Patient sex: F
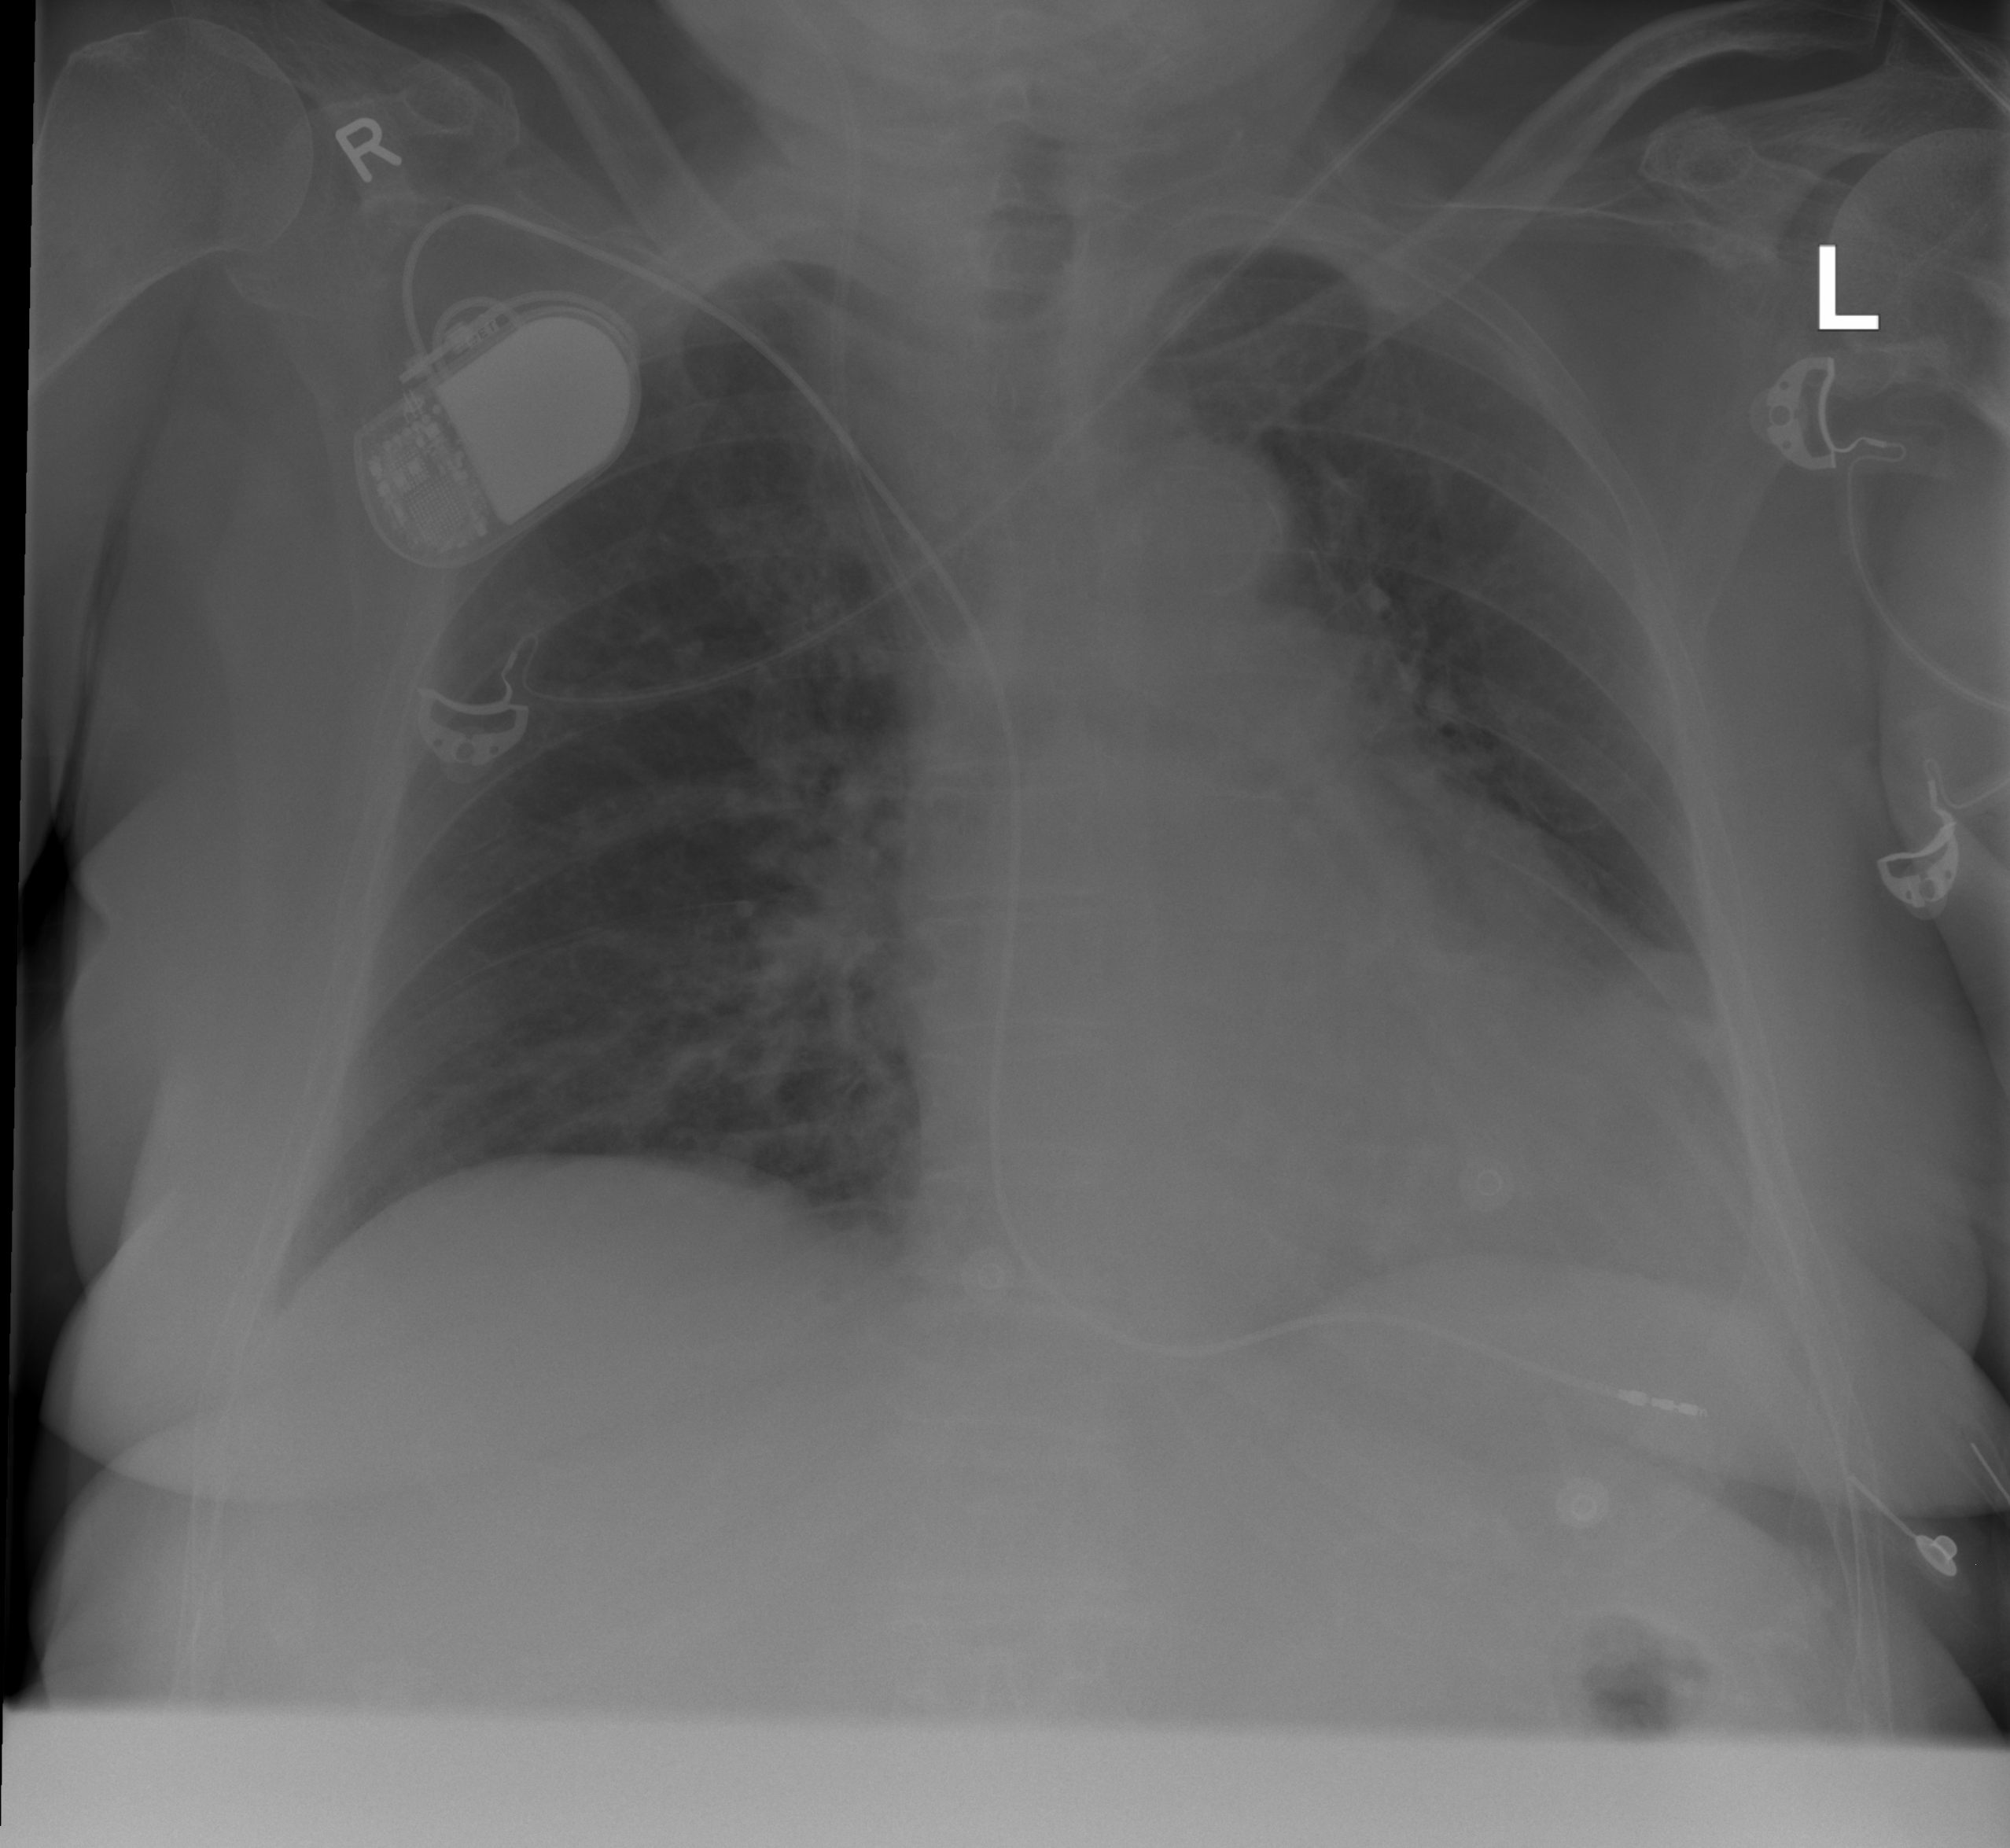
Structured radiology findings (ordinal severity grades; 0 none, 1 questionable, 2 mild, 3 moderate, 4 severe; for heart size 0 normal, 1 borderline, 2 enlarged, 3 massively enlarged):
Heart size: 1
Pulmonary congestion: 0
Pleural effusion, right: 0
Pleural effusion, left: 0
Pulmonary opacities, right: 1
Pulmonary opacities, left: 1
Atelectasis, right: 2
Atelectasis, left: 2